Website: slack
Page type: payment
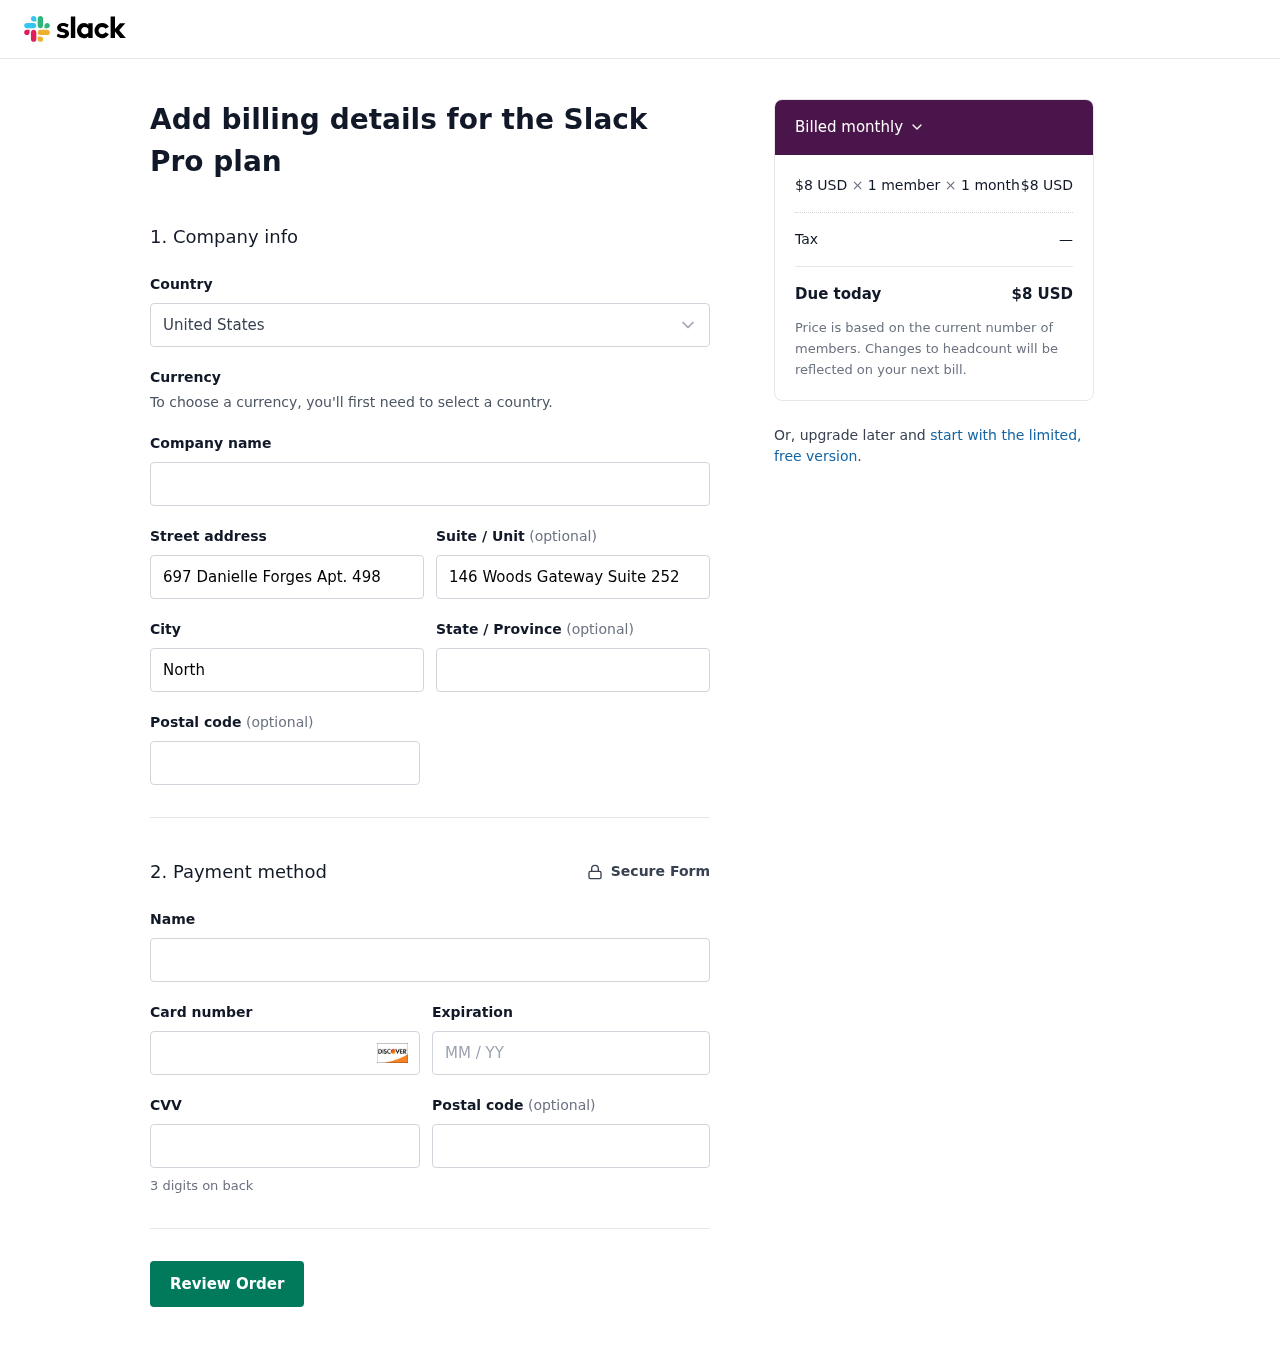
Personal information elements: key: PII_COUNTRY
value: United States
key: PII_STREET
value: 697 Danielle Forges Apt. 498
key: PII_STREET2
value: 146 Woods Gateway Suite 252
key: PII_CITY
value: North Jose
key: PII_STATE
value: North Dakota
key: PII_POSTCODE
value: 55349
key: PII_FULLNAME
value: Joshua Ramos
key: PII_CARD_NUMBER
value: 6501 2648 1626 9263
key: PII_CARD_EXPIRY
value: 07/26
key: PII_CARD_CVV
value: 959
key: PII_POSTCODE2
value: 55917
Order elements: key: ORDER_PRICE_PER_MEMBER
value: $8 USD
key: ORDER_NUM_MEMBERS
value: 1 member
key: ORDER_NUM_MONTHS
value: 1 month
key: ORDER_SUBTOTAL
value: $8 USD
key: ORDER_TAX
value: —
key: ORDER_TOTAL
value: $8 USD